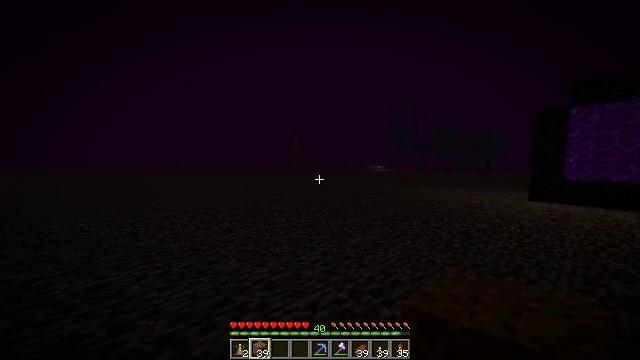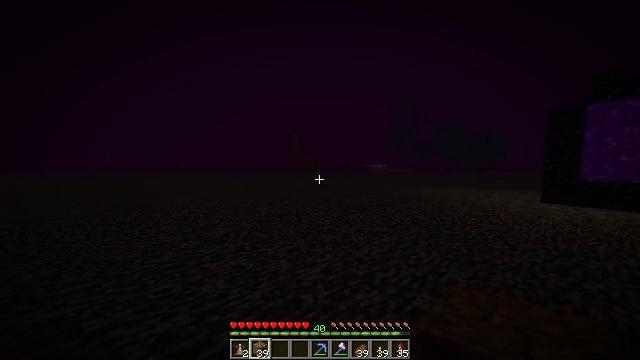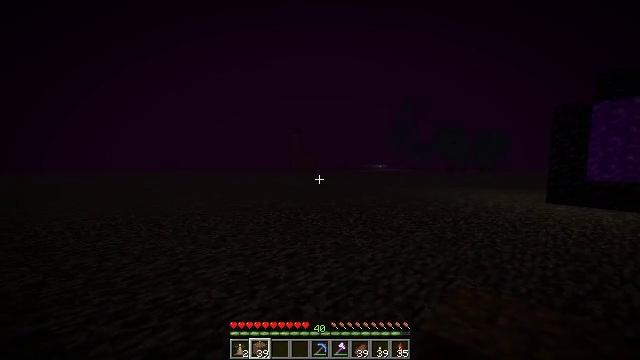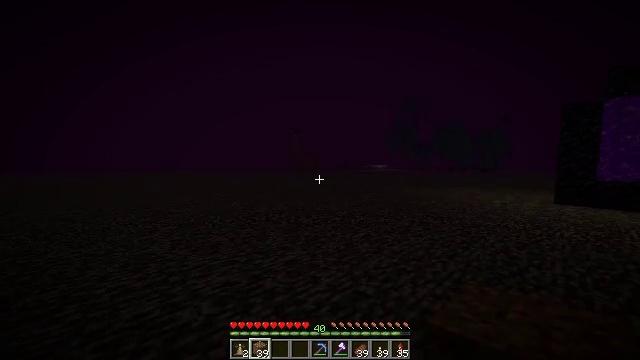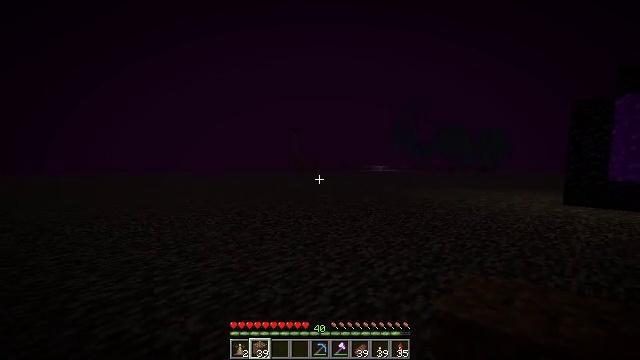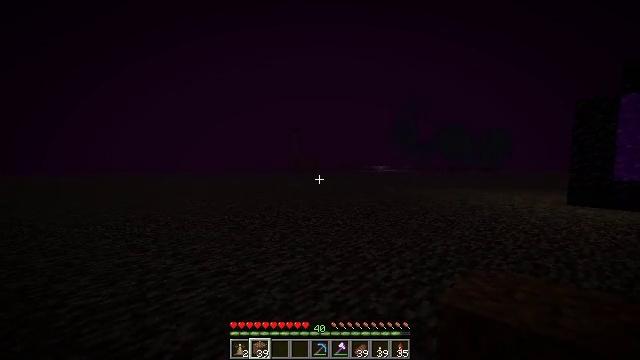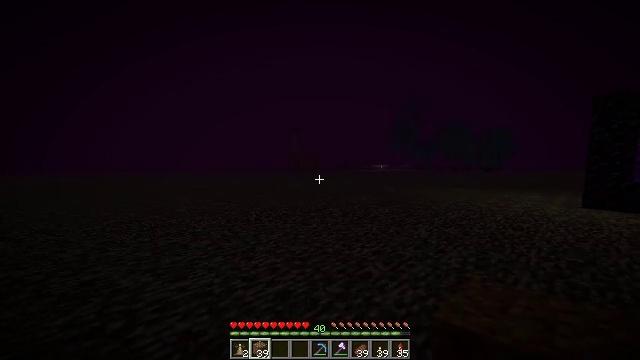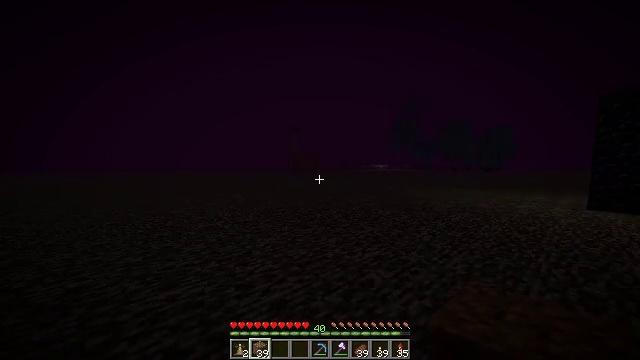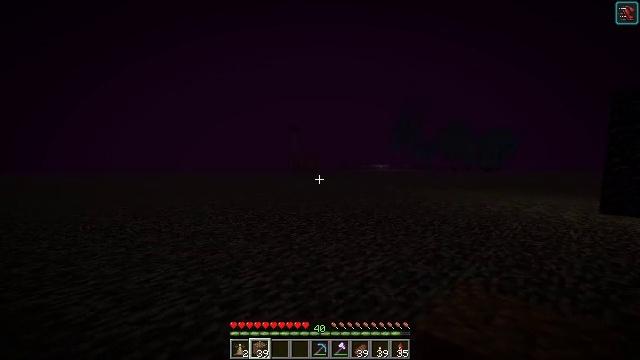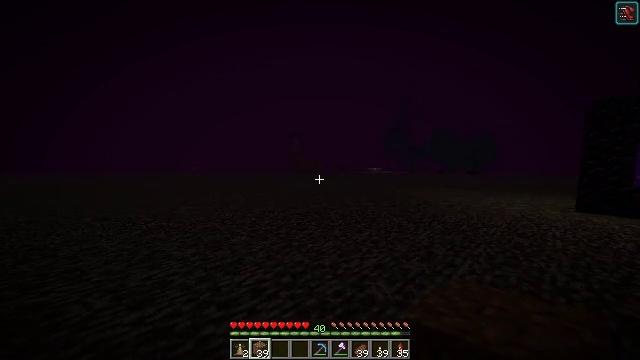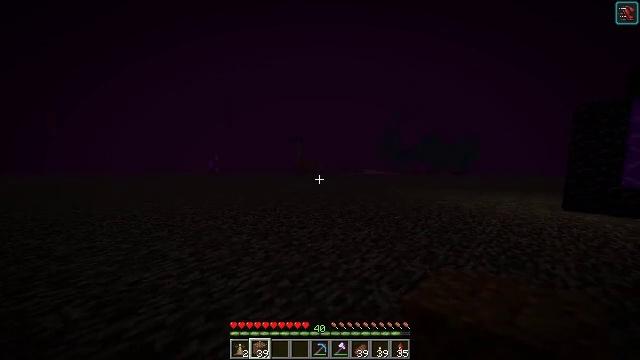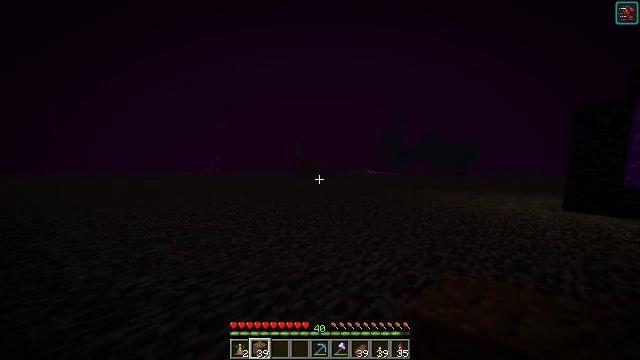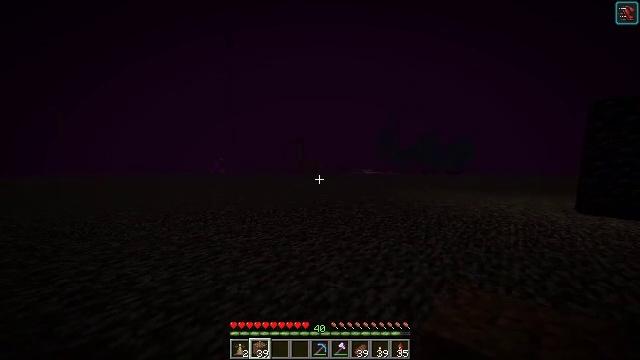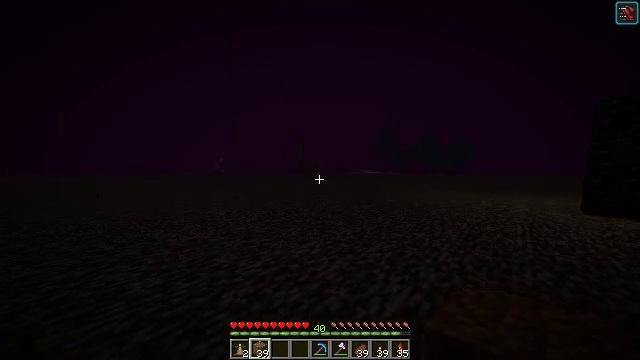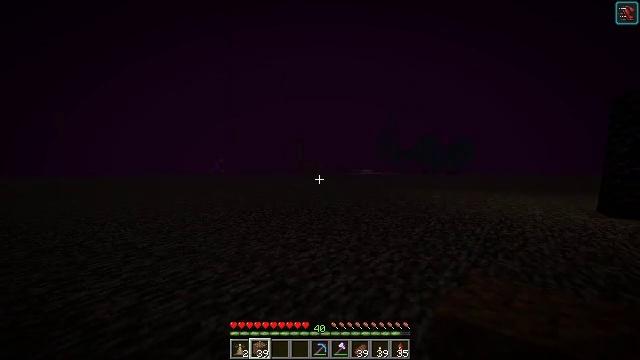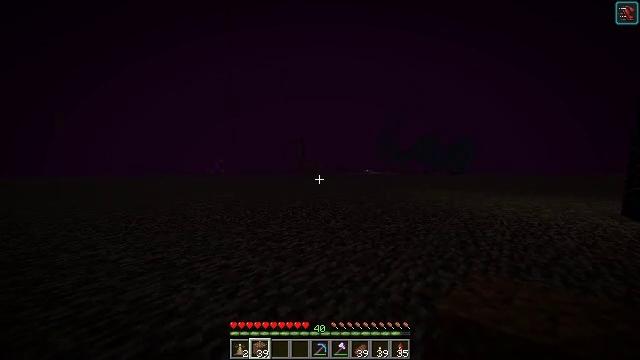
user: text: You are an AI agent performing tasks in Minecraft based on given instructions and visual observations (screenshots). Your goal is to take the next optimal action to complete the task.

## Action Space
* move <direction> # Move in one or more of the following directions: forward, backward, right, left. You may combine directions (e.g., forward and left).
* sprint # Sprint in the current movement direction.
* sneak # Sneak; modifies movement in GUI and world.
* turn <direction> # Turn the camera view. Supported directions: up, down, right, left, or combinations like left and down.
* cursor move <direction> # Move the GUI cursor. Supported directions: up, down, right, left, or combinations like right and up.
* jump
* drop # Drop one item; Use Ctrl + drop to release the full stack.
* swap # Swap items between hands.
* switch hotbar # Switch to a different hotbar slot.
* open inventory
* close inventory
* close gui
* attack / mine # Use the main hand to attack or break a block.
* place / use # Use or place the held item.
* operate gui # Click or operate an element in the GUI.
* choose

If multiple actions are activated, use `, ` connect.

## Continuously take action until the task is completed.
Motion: motion action
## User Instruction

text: Drop a potato.
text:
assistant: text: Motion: move forward
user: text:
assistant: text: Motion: move forward
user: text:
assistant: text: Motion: move forward
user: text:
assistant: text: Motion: move forward
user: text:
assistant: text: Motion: move forward
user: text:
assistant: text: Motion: move forward
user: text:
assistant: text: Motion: move forward
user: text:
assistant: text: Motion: move forward
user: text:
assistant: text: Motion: move forward
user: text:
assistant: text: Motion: move forward
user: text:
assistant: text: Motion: move forward
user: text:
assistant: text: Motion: move forward
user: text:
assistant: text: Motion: move forward
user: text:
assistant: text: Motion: move forward
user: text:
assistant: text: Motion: move forward
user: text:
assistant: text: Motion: move forward
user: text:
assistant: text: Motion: move forward
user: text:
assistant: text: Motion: move forward
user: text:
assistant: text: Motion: move forward
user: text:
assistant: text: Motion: move forward
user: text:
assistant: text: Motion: move forward
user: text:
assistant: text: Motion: move forward
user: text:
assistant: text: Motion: move forward
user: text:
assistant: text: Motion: move forward
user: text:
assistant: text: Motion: move forward
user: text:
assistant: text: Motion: move forward
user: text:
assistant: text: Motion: move forward
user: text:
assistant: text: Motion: move forward
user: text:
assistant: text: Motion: move forward
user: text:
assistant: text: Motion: move forward